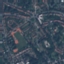
Land use / land cover class: Residential